Question: Im new on PHP coding and im currently involed in a project where in that assignment, im calling two functions known as close and activate project from two buttons close and activate, but now in order to increase the quality of the code i need to call both of those functions in one common function. but up untill now i failed to do it. can anybody help me on this

close function
'''
public function closeProject($projectID, $username){
$exc = $this->estConnection();
$query = ("UPDATE dbunited SET STATUS = 3, closedate = TIME() WHERE ID = $projectID");
$result_query = mysql_query($query, $exc);
$this->MonitorActivity($username, $projectID, 'Close project');
return $result;
}
'''
activate function
'''
public function activateProject($projectID, $username){
$exc = $this->estConnection();
$query = ("CALL add_table_sp($projectID)");
$result_query = mysql_query($query, $exc);
$exc = $this->restartConnection();
if(false !== $result){
$query = ("UPDATE dbunited SET STATUS = 2, executedate = IFNULL(excecutedate, TIME()), closedate = NULL WHERE ID = $projectID");
$result = mysql_query($query, $exc);
$this->MonitorActivity($username, $projectID, 'Activate project');
}
return $result;
}
'''
i want to abstract common behavior into a 3rd method and call it, can anybody help me on this
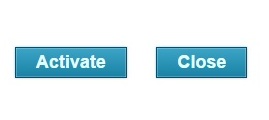
Answer: Since this is a (home-work?) assignment, I will not give you the complete answer, instead I will just point you in the right direction = Use <URL>
'''
function switchProjectState ($projectID, $userName) {
// now you can have the body of the activateProject function in the common function
$activateProject = function () {
// define the body of the activation function here
};
// now you can have the body of the closeProject function in the common function
$closeProject = function () {
// define the body of the close function here
};
// now you can have one function to do queries (DRY compliant)
$doQuery = function ($sql) {
// you should actually be using mysqli_ or PDO here .. but thats another subject
$exc = $this->estConnection();
return $result_query = mysql_query($sql, $exc);
};
// now you call the correct anonymous function based on project state (tracked in $_SESSION)
if ( $_SESSION['project_is_open'] ) {
$closeProject ($projectID, $userName);
}
else {
$activateProject ($projectID, $userName);
}
}
'''
If you use the $doQuery callback in the activate and close functions, you can improve the code quality a little, by making it <URL> instead of repeating your $exec; $query; $result_query steps in each .. that code repetition is a horrible thing and you should always look for ways to remove code repetition. If you will be doing queries in other functions, then $doQuery must be made a normal separate function in the class of course, because other functions will not be able to reach the anonymous function in the controlProject function.
Project state of course, can be passed as a parameter if you don't want to track it in $_SESSION .. or you could read the project's status from the DB and then make the decision whether it should be activated or closed.